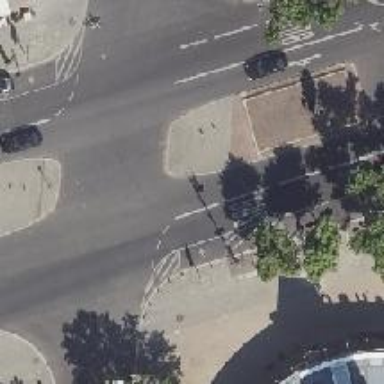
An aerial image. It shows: Asphalt footpath with unmarked crossing.